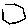
Label: hexagon